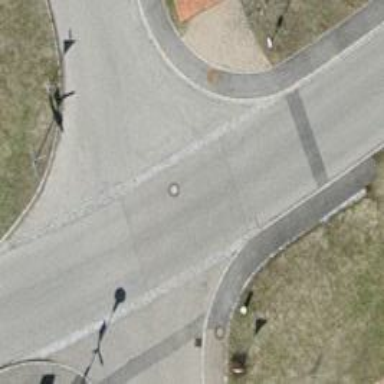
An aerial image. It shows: Road with "give way" sign.